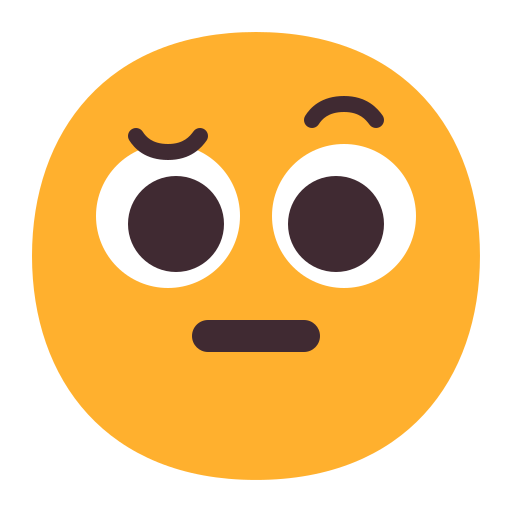
face with raised eyebrow flat